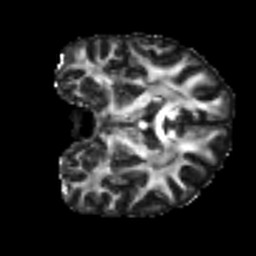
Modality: FA
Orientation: coronal
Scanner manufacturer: siemens
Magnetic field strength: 3 T
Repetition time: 4 s
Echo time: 0.0594 s